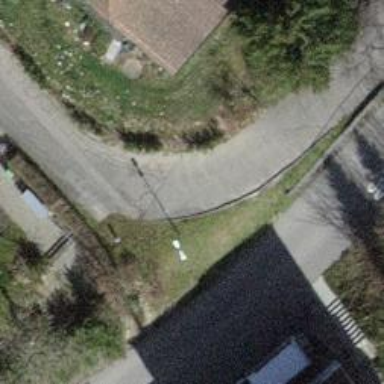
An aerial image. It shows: Residential road.